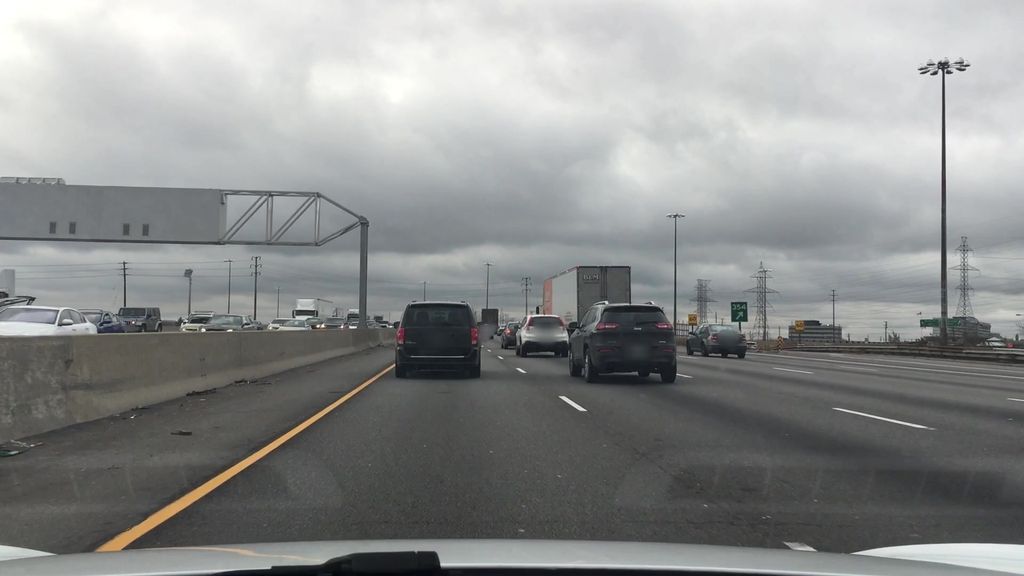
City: toronto